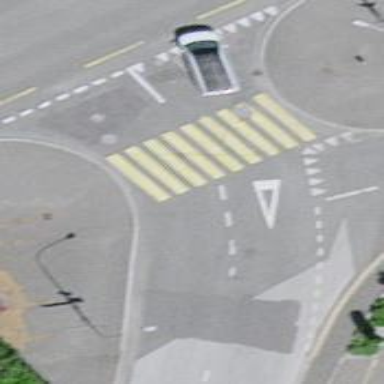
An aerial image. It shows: Crossing referring to zebra. It's combination of unmarked and marked crossing.